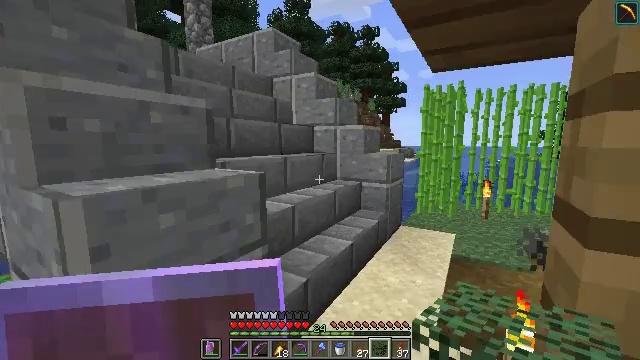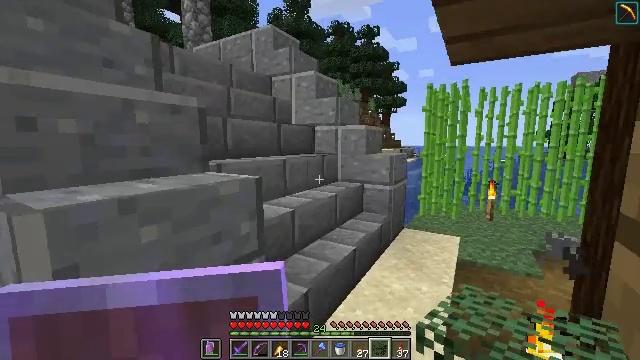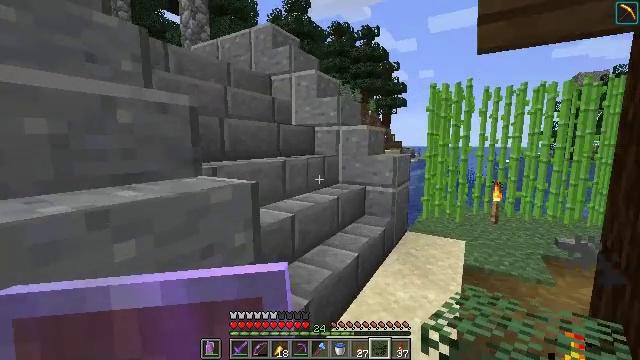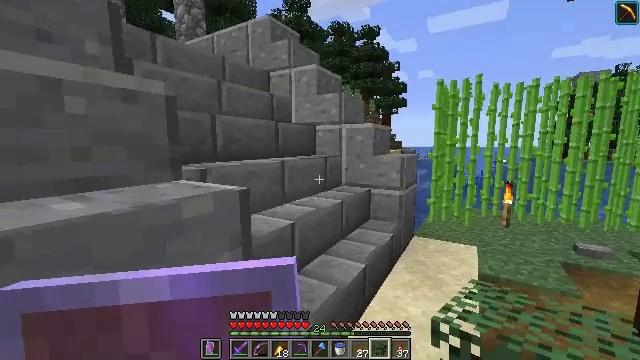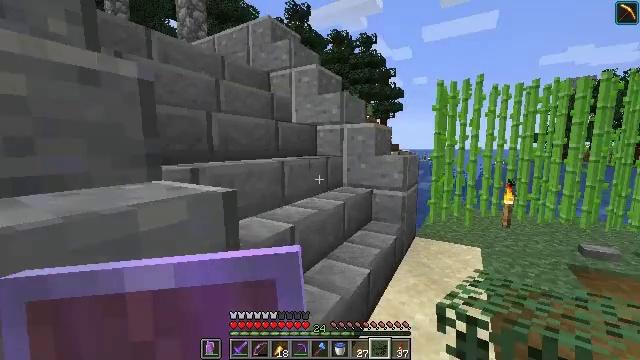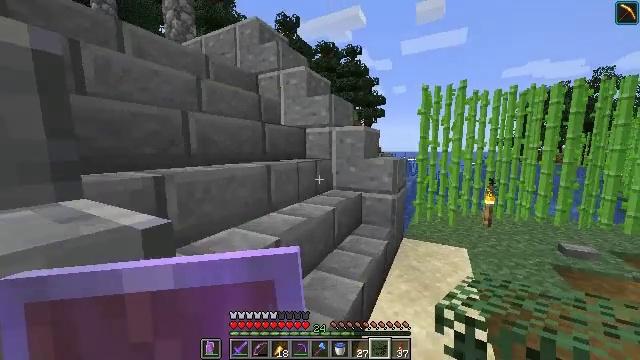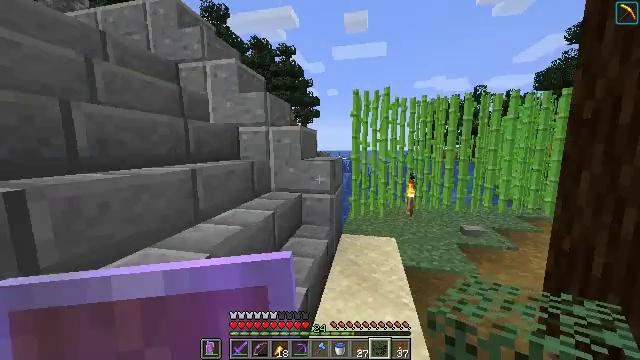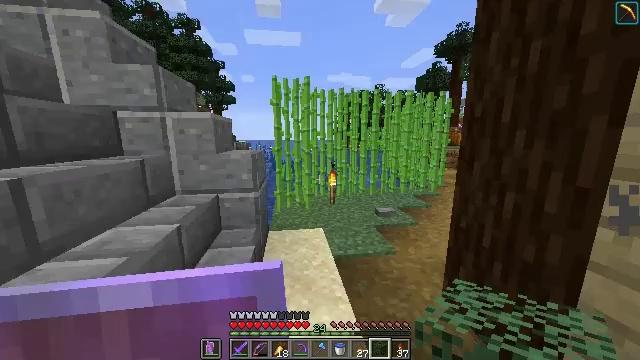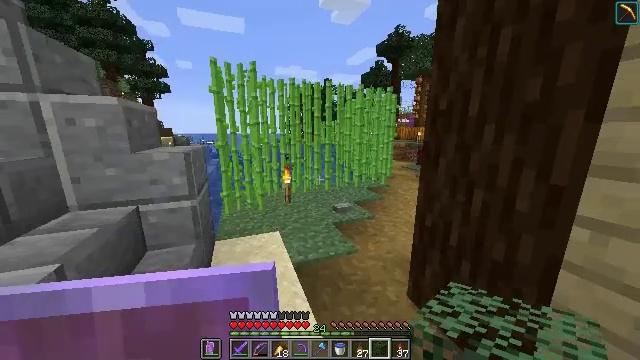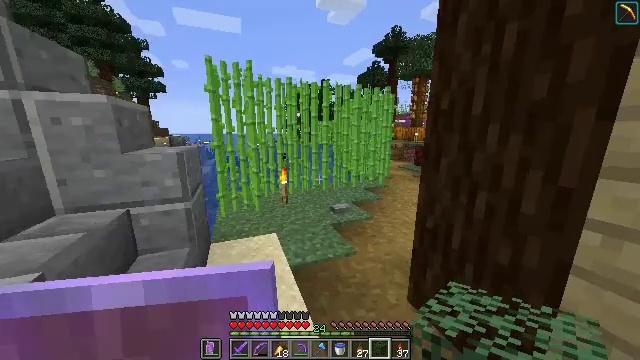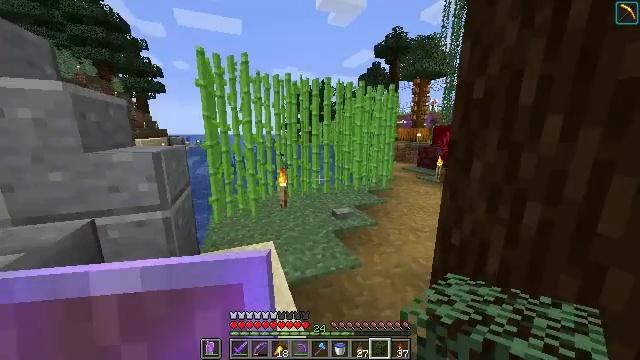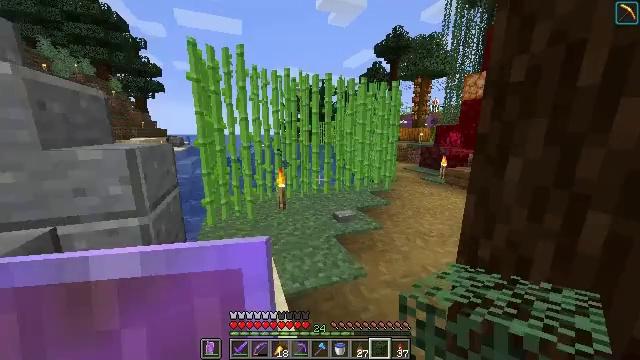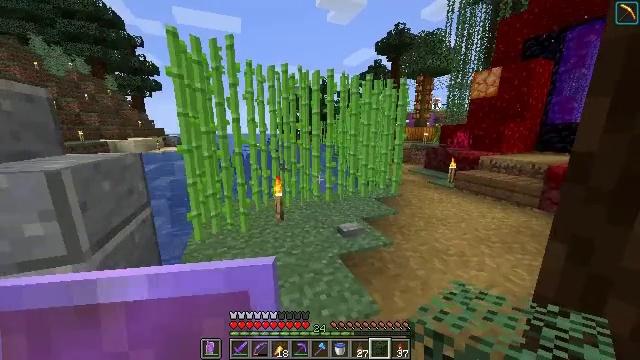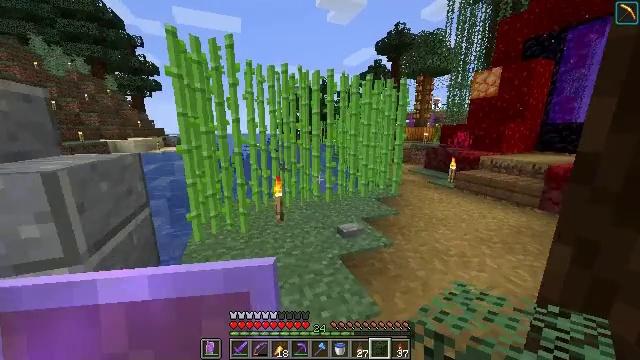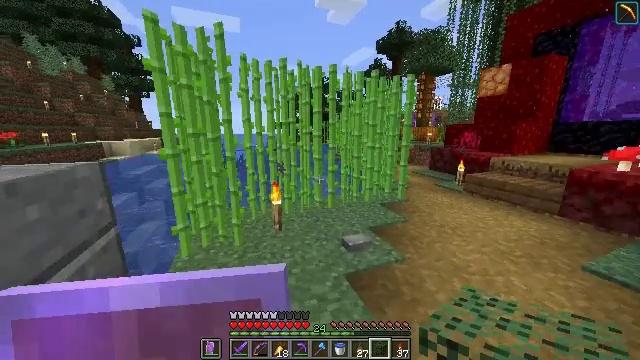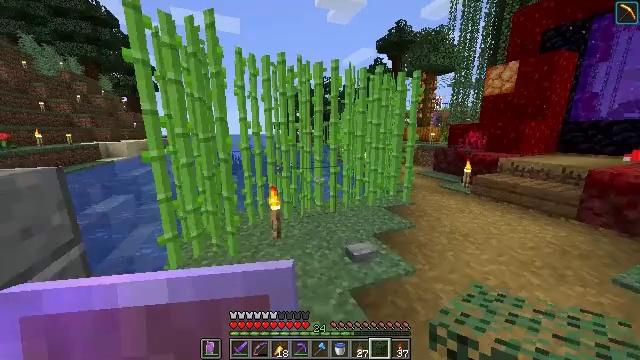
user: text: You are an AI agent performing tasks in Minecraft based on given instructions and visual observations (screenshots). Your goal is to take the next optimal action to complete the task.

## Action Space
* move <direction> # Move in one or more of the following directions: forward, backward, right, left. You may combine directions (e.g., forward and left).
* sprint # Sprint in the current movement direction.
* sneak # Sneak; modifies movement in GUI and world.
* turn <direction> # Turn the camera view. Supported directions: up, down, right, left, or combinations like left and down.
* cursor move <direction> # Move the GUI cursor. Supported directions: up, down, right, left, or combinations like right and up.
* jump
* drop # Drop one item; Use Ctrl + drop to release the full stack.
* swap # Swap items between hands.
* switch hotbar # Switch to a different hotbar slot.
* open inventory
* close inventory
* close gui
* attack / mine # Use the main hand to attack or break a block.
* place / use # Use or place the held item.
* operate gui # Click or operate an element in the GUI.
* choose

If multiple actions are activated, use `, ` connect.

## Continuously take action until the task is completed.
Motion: motion action
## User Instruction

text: Remove spruce leaves from the inventory.
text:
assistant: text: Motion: move forward
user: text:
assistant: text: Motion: move forward
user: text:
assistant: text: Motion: move forward, sprint
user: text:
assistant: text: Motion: move forward, sprint
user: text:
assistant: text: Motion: move forward, sprint, turn right
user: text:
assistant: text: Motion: move forward, sprint, turn right
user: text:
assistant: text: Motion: move forward, sprint, turn right and down
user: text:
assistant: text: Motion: move forward, sprint, turn right and down
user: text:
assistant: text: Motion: move forward, sprint
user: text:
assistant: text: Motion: move forward, sprint
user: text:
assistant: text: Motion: move forward, sprint
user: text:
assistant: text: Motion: move forward, sprint
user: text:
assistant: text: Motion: move forward, sprint
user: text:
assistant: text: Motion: move forward, sprint
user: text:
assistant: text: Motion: move forward, sprint
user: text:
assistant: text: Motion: move forward, sprint
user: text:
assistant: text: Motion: move forward, sprint
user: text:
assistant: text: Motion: move forward, sprint, turn right
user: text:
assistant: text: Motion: move forward, sprint, turn right
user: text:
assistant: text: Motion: move forward, sprint, turn right
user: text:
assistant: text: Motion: move forward, sprint
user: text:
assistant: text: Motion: move forward, sprint
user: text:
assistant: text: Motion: move forward, sprint, turn left
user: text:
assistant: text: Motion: move forward, sprint, turn left
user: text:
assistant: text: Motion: move forward, sprint, turn left
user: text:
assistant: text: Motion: move forward, sprint, turn left and up
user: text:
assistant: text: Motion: move forward, sprint, turn left and up
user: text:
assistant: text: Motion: move forward, sprint, turn left and up
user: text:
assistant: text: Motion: move forward, sprint, turn up
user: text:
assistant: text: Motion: move forward, sprint